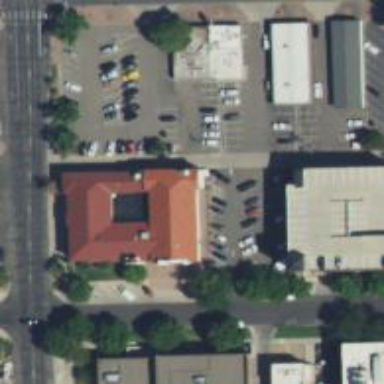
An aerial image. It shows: Parking space.